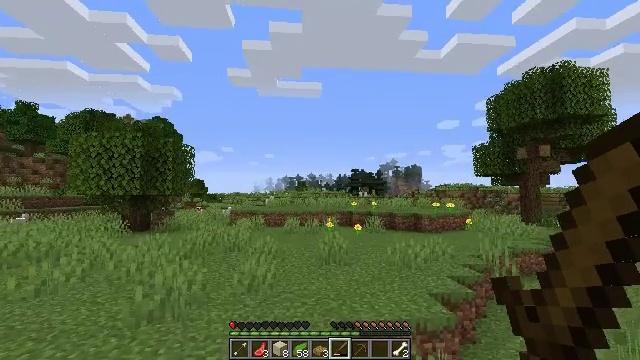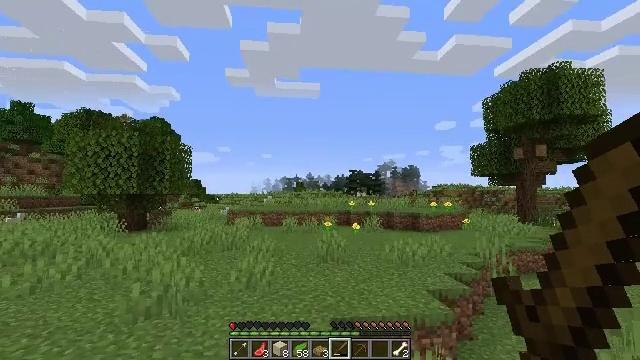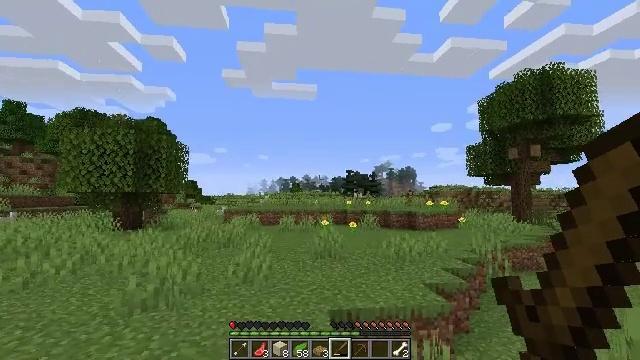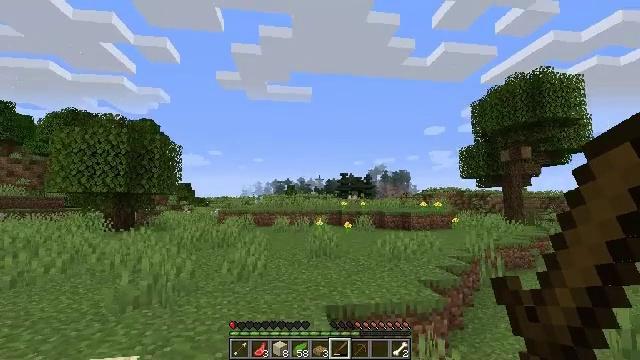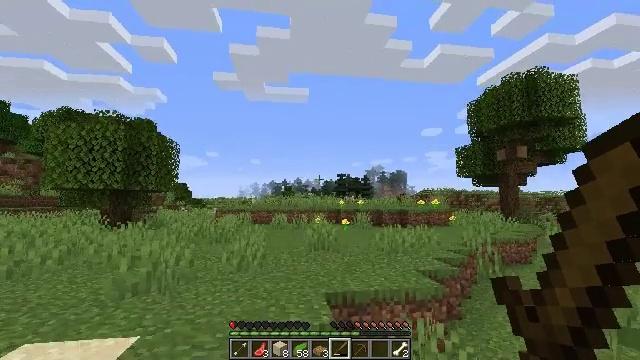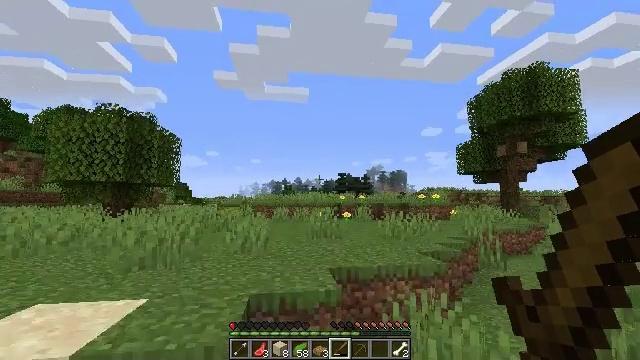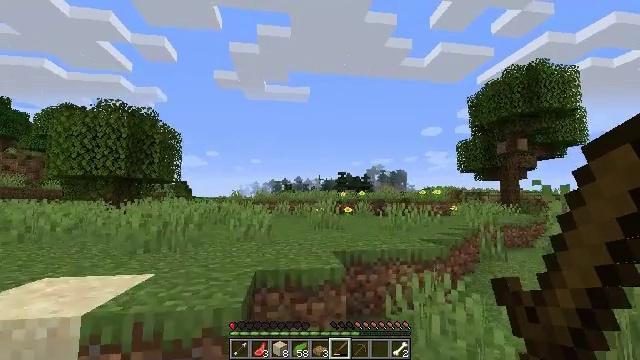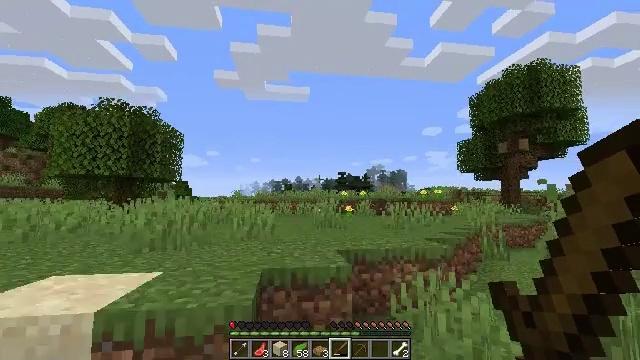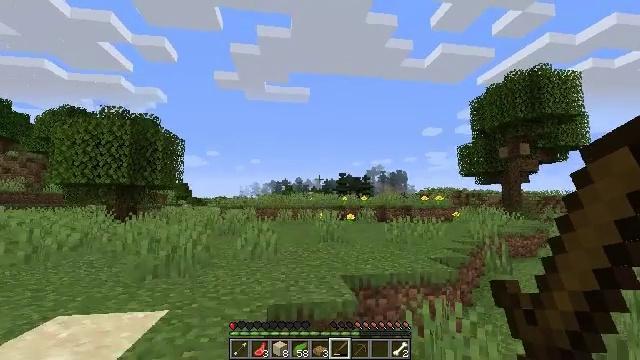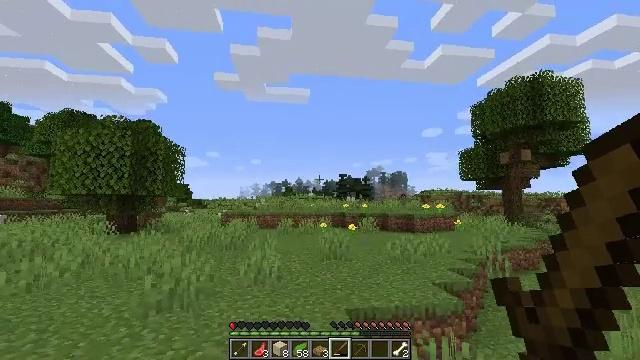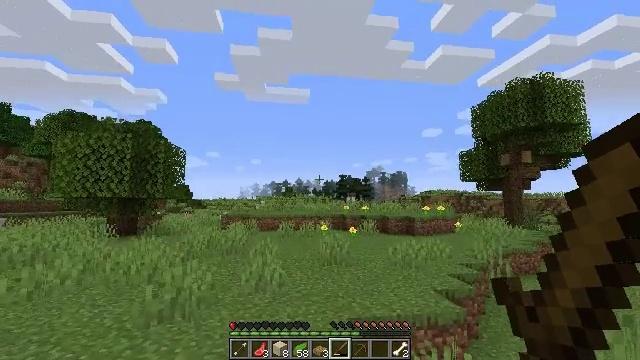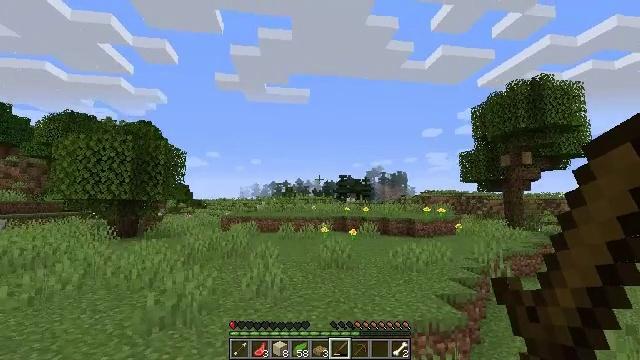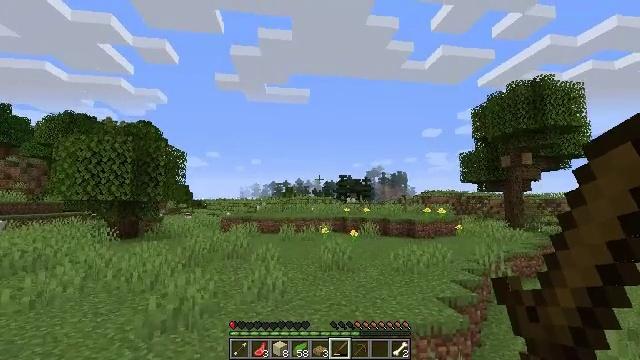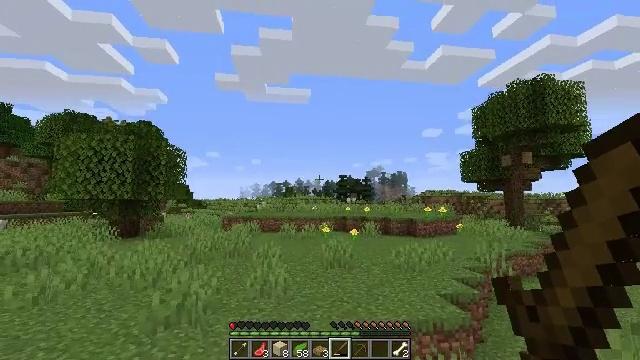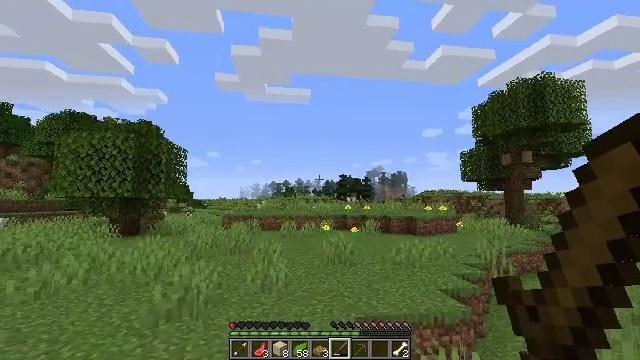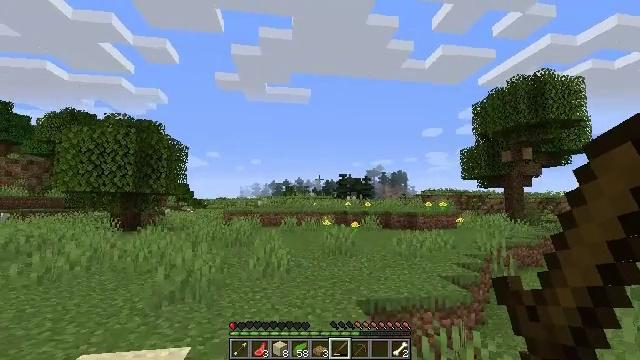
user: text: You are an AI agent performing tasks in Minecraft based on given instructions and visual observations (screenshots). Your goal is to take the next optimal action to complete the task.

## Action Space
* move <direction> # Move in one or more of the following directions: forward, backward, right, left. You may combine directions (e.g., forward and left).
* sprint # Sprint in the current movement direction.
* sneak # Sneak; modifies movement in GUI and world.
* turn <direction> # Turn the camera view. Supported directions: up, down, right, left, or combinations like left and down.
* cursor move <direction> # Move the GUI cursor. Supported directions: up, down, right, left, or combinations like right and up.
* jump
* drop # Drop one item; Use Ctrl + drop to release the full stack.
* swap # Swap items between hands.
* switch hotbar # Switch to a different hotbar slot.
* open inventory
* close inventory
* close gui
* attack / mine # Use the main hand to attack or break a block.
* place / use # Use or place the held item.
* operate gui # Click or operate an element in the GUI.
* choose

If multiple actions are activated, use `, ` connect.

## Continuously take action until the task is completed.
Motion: motion action
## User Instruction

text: Gather oak leaves by attacking.
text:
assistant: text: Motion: jump
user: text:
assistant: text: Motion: move left, jump
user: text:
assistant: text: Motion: move left, turn right, jump
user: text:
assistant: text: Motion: move left, jump
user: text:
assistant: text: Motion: move left, jump
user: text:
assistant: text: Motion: move left, jump
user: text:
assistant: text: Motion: jump
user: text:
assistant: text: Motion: jump
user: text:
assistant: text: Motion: jump
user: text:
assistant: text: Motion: jump
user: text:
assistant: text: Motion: jump
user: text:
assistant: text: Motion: jump
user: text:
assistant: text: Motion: jump
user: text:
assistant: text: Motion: jump
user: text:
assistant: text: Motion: jump
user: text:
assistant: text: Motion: turn right, jump
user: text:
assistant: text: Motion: turn right and down, jump
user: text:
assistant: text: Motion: turn right and down, jump
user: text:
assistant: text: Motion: turn right and down, jump
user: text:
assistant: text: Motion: turn right, jump
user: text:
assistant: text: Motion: no_op
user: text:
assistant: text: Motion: no_op
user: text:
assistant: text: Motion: no_op
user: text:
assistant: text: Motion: no_op
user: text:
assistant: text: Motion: no_op
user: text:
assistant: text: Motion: move left, turn up
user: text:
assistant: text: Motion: move left, turn up
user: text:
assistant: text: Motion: move left
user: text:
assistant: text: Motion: move left
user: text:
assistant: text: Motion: move left